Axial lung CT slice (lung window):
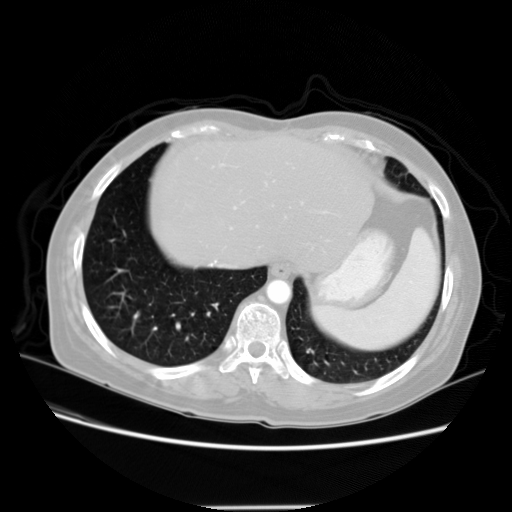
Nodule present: no